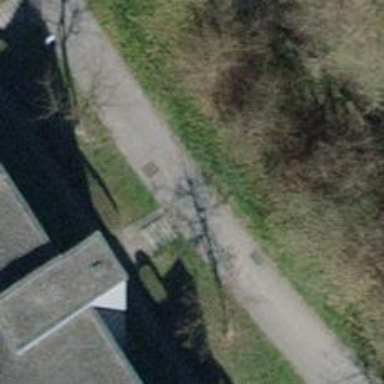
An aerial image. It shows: Sidewalk along the footway.